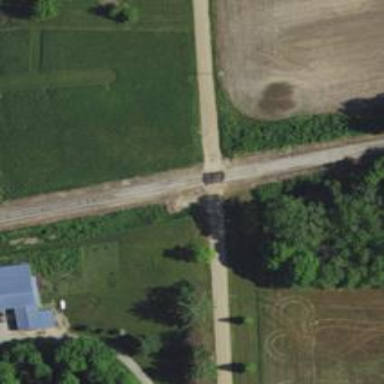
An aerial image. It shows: Railway level crossing.